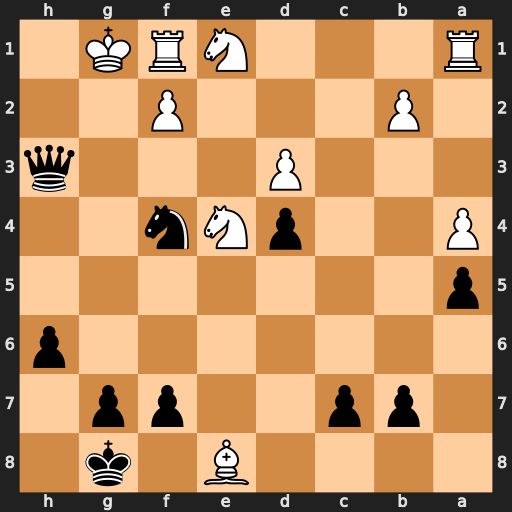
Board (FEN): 4B1k1/1pp2pp1/7p/p7/P2pNn2/3P3q/1P3P2/R3NRK1
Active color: b
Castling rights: -
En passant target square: -
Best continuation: Ne2#